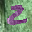
Label: 2